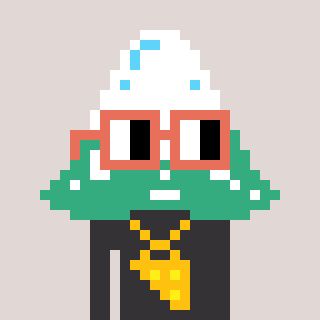
a pixel art character with square orange glasses, a snowy mountain-shaped head and a grayscale-colored body on a warm background